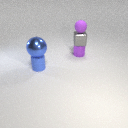
small blue rubber cylinder below large blue metal sphere